Question: I have one TELNET SERVER here, and this USSR Vessel v1.0 program is the client, it will be connected to the telnet server, the telnet server SPAMS, I mean sends the data very fast to the client .
(Well, originally the telnet server is a microcontroller that reads 5 sensors and the data will be sent back to the client so this should be quite slower than the C# program telnet server I use as a substitute)
The problem is this, I use regex to split the string coming from the server.
The string should be like this: Q0.00W0.10X0.30Y0.44Z99.00, you see, I'm erasing the Q/W/X/Y/Z and then store the values in a string array and then print them out into 5 labels, but I'm getting this error, see the screenshot below. I added a large textbox for debugging purposes. See my code in receiving the string via telnet:

'''
public void OnAddMessage(string sMessage)
{
//Q0.00W0.10X0.30Y0.44Z99.00
string[] lines = Regex.Split(sMessage, "
");
foreach (string line in lines)
{
Console.WriteLine(line);
valuesStr[ctr2] = line;
ctr2++;
}
ctr2 = 0;
m_lbRecievedData.Items.Add(sMessage);
tempVal.Text = valuesStr[4]+ "degC";
frontVal.Text = valuesStr[0];
backVal.Text = valuesStr[1];
leftVal.Text = valuesStr[2];
rightVal.Text = valuesStr[3];
}
'''
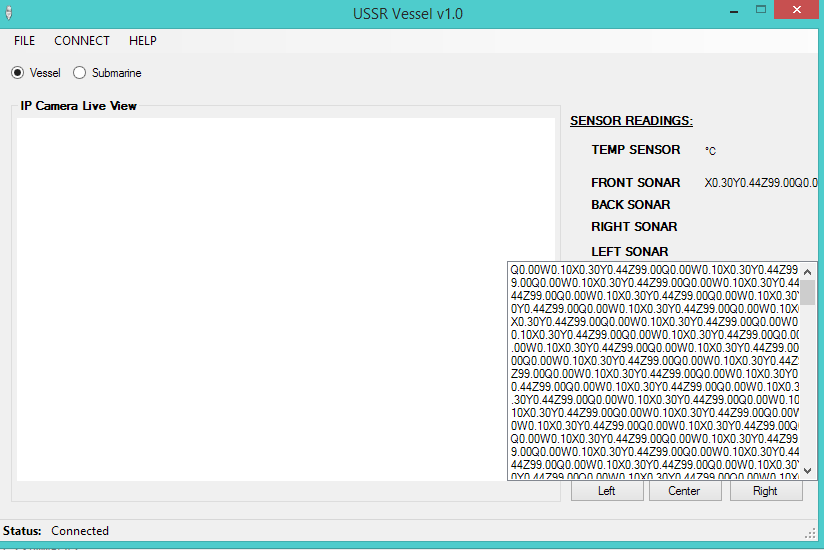
Answer: Your question needs more clarification of what you want. As it stands, the code does nothing to accomplish what you claim it to be doing, namely "erasing the Q/W/X/Y/Z and then store the values in a string array".
Nevertheless, here's an attempt at addressing the problem phrased in the question:
'''
using System.Text.RegularExpressions;
private Regex regex = new Regex("[QWXYZ]");
private void OnAddMessage(string message)
{
using (StringReader sr = new StringReader(message))
{
string line;
while ((line = sr.ReadLine()) != null)
{
string[] splitContents = regex.Split(line);
//do something with the parsed contents ...
}
}
}
'''